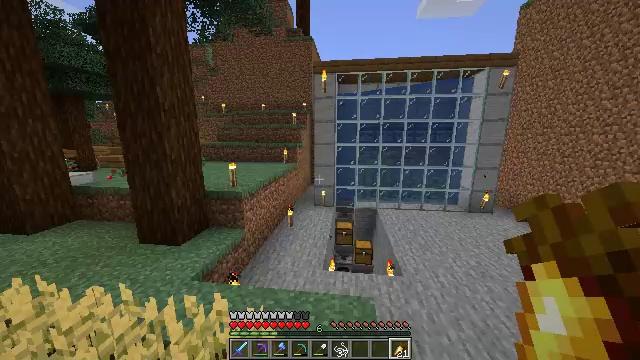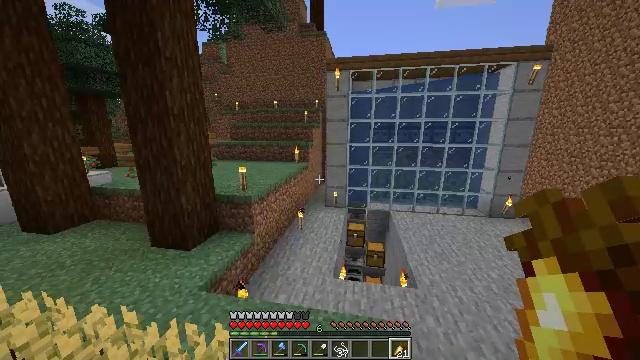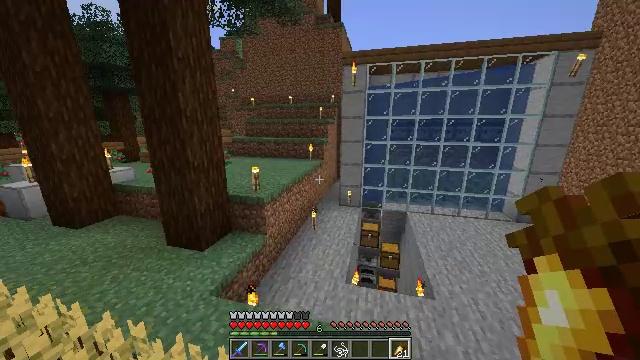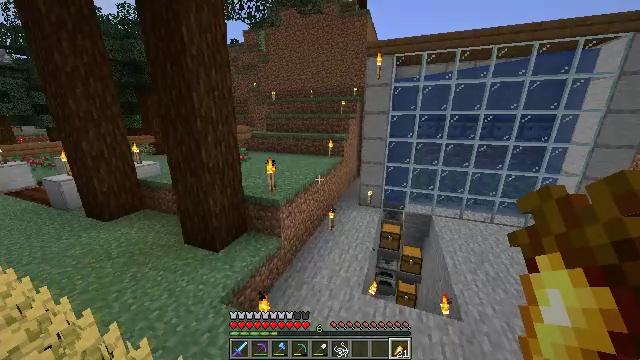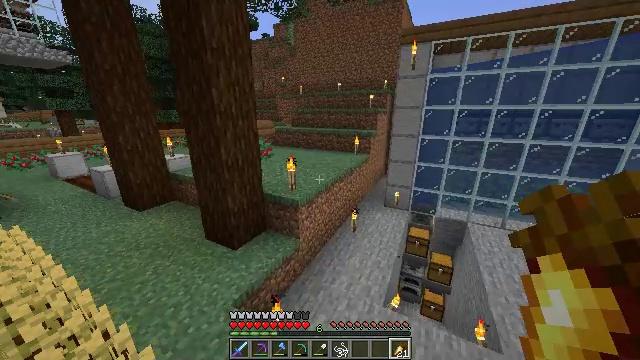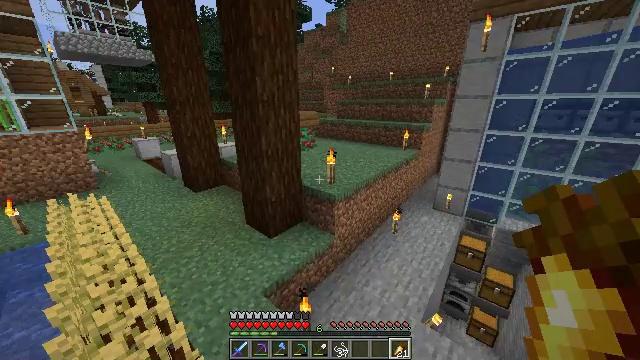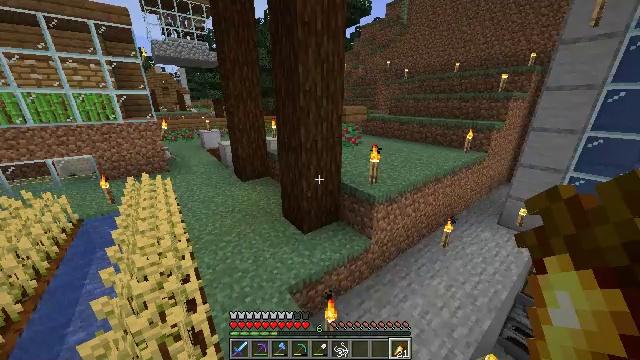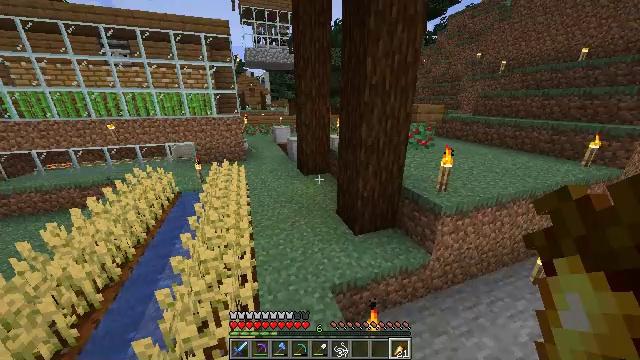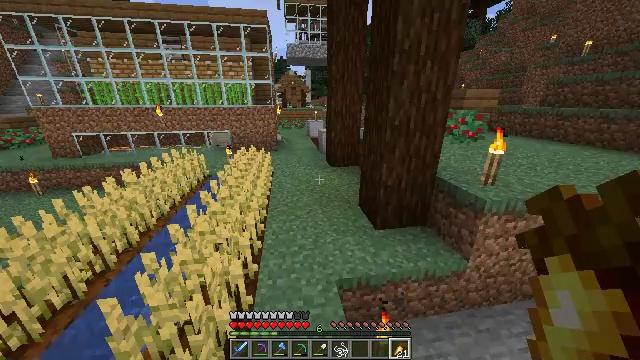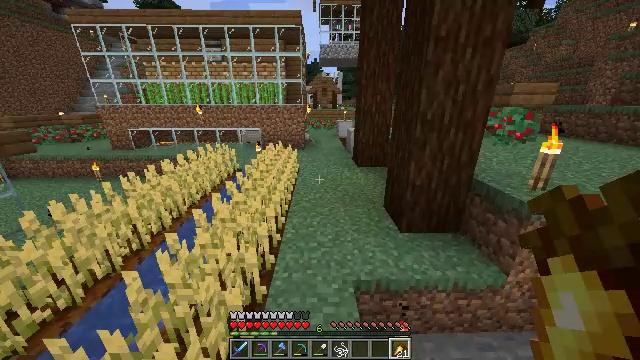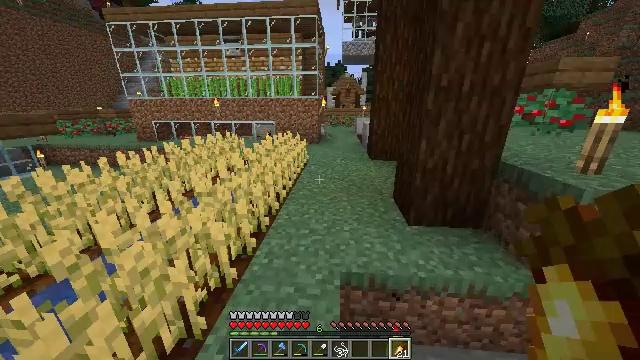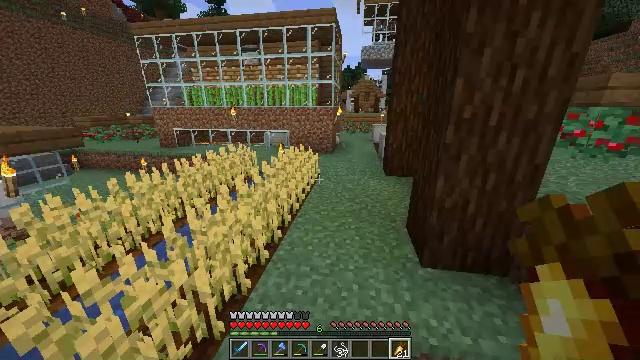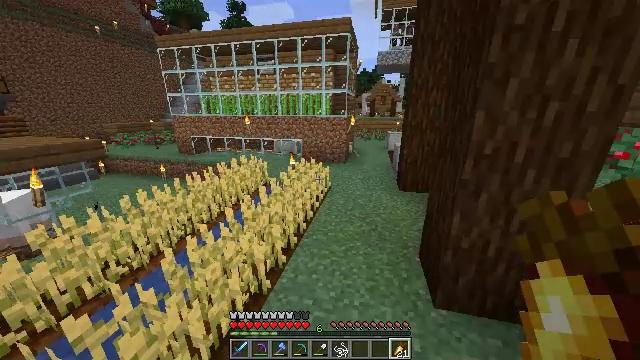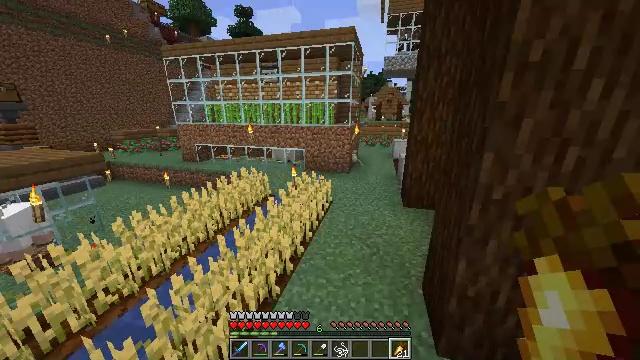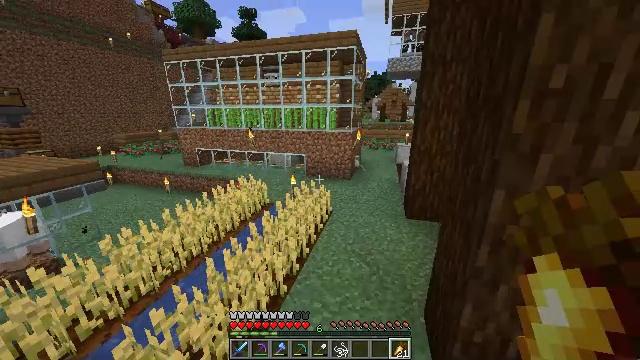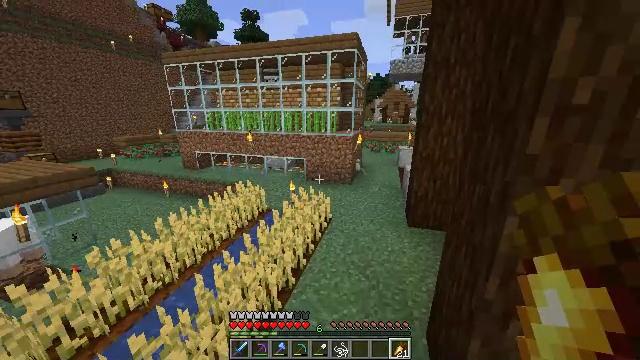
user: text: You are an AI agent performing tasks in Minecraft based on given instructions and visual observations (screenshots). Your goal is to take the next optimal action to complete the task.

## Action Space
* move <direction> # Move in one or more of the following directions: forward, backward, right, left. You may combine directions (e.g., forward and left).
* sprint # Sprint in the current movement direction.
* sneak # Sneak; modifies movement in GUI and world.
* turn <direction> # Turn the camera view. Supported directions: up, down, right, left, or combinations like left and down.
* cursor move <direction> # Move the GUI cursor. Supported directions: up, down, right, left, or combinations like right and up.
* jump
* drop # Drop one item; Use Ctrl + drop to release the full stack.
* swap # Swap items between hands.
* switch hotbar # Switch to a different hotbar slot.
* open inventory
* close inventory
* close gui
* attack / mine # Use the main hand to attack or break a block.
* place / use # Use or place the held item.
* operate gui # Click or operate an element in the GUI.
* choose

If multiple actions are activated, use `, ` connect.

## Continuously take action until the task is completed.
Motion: motion action
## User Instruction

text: Use the furnace to smelt stone into smooth stone.
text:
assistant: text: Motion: move forward, sprint, turn left and down, jump
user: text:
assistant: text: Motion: move forward, sprint, turn left and down, jump
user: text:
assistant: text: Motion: move forward, turn left and down, jump
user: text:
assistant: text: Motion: move forward, turn left and down, jump
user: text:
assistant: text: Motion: move forward, turn left and down, jump
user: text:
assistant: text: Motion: move forward, turn left, jump
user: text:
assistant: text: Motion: move forward, turn left, jump
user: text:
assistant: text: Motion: move forward, turn left, jump
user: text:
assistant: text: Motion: move forward, turn left, jump
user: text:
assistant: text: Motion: move forward, turn left, jump
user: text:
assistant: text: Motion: move forward, sprint, turn left, jump
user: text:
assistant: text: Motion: move forward, sprint, turn left, jump
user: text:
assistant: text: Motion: move forward, sprint, turn left, jump
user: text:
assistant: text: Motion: move forward, sprint, turn left, jump
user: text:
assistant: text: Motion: move forward, sprint, jump
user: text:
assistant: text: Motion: move forward, sprint, jump
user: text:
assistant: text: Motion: move forward, jump
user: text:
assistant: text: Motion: move forward, jump
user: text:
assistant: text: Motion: move forward, turn right, jump
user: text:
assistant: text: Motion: move forward, turn right, jump
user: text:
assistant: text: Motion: move forward, turn right, jump
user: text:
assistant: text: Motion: move forward, turn right and up
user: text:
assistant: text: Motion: move forward, turn right and up
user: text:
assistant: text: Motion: move forward, turn right and up
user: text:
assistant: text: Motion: move forward, turn right and up
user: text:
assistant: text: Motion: move forward, turn right
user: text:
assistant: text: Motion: move forward
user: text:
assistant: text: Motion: move forward
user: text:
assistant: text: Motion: move forward
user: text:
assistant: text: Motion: move forward